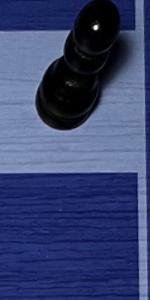
Label: Empty